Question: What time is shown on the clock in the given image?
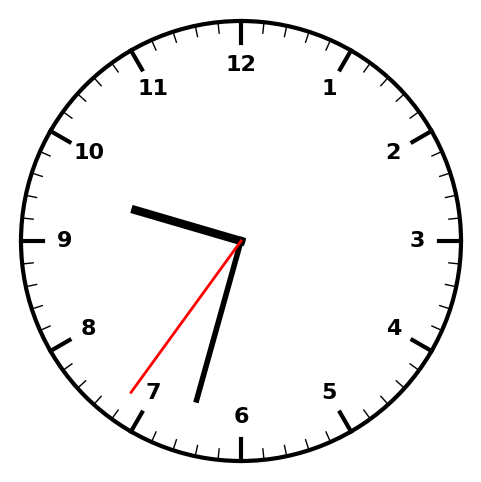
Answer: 09:32:36